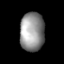
Tissue: lung
Cell type: Endothelial cells
Senescence score: 0.5637
Nuclear area (px): 926
Mean DAPI intensity: 145.494